高一 · 计数
(2021・山东模拟) 要调查某地区高中学生身体素质, 从高中生中抽取 100 人进行跳高测试, 根据测试成绩制作频率分布直方图如图, 现从成绩在 $[120,140 ）$ 之间的学生中用分层抽样的方法抽取 5 人，应从 $[120,130 ）$ 间抽取人数为 $b$ ，则 ( )

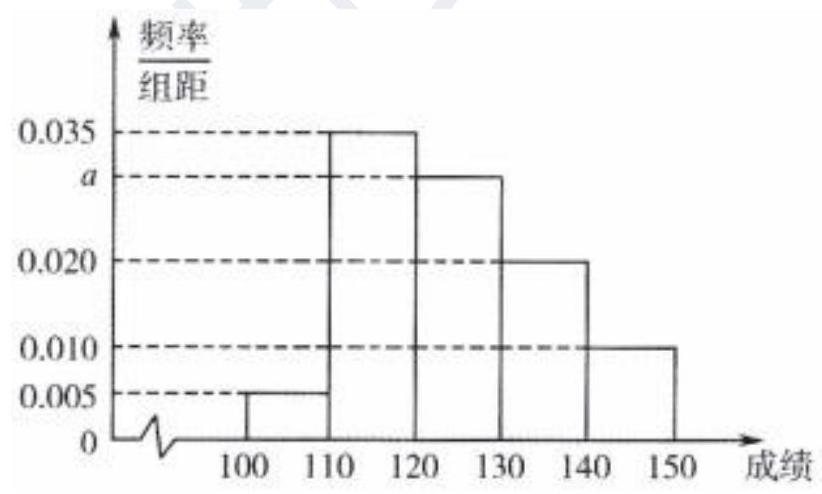
A. $a=0.2, b=2$
B. $a=0.025, b=3$
C. $a=0.3, b=4$
D. $a=0.030, b=3$
答案: D
解析: 解：由题得 $10 \times(0.005+0.035+a+0.020+0.010)=1$, 所以 $a=0.030$.

在 $[120,130 ）$ 之间的学生人数为: $100 \times 10 \times 0.030=30$ 人,

在[130, 140）之间的学生人数为: $100 \times 10 \times 0.020=20$ 人,

在 $[120,140)$ 之间的学生人数为: $100 \times(10 \times 0.030+0.020)=50$ 人,

又用分层抽样的方法在 $[120,140)$ 之间的学生 50 人中抽取 5 人, 即抽取比例为: $\frac{1}{10}$,
所以成绩在 $\left[120,130 ）\right.$ 之间的学生中抽取的人数应, $30 \times \frac{1}{10}=3$, 即 $b=3$,

故选: D.